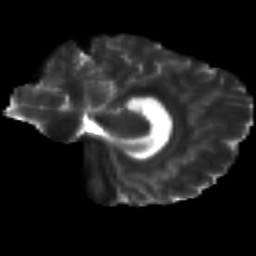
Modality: T2w
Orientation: sagittal
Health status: healthy
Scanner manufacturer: siemens
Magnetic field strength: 3 T
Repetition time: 12 s
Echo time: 0.092 s